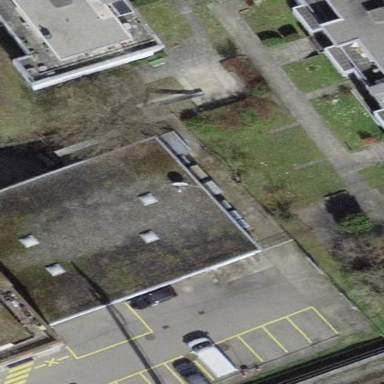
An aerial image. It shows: Building with flat roof.